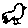
Label: bird